Interaction volume radius: 5 \u00c5
Interaction volume height: 20 \u00c5
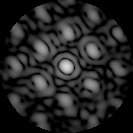
Disorder parameter: 0.4781